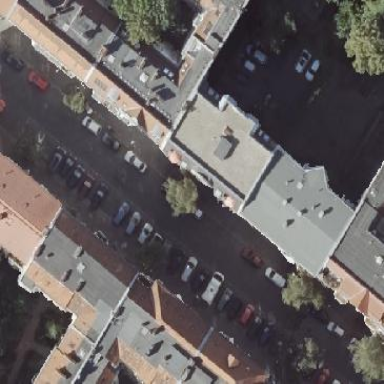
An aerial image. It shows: Residential building with unique double saltbox roof shape.